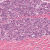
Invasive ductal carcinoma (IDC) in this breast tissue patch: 0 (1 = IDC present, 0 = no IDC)